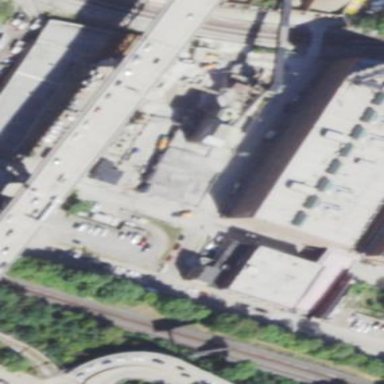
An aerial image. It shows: Commercial building.